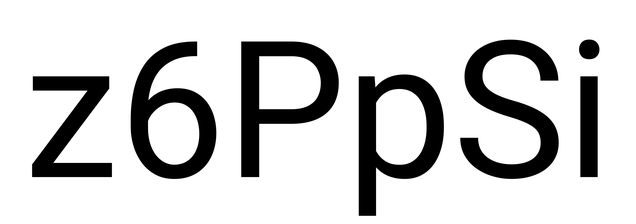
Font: Roboto_Regular